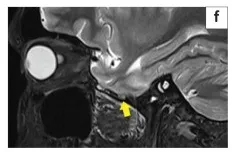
Signs of intracranial hypertension. (c, d, e, f) Multiple arachnoid pits with tiny meningocoeles (yellow arrows).
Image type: radiology (mri)